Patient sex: F
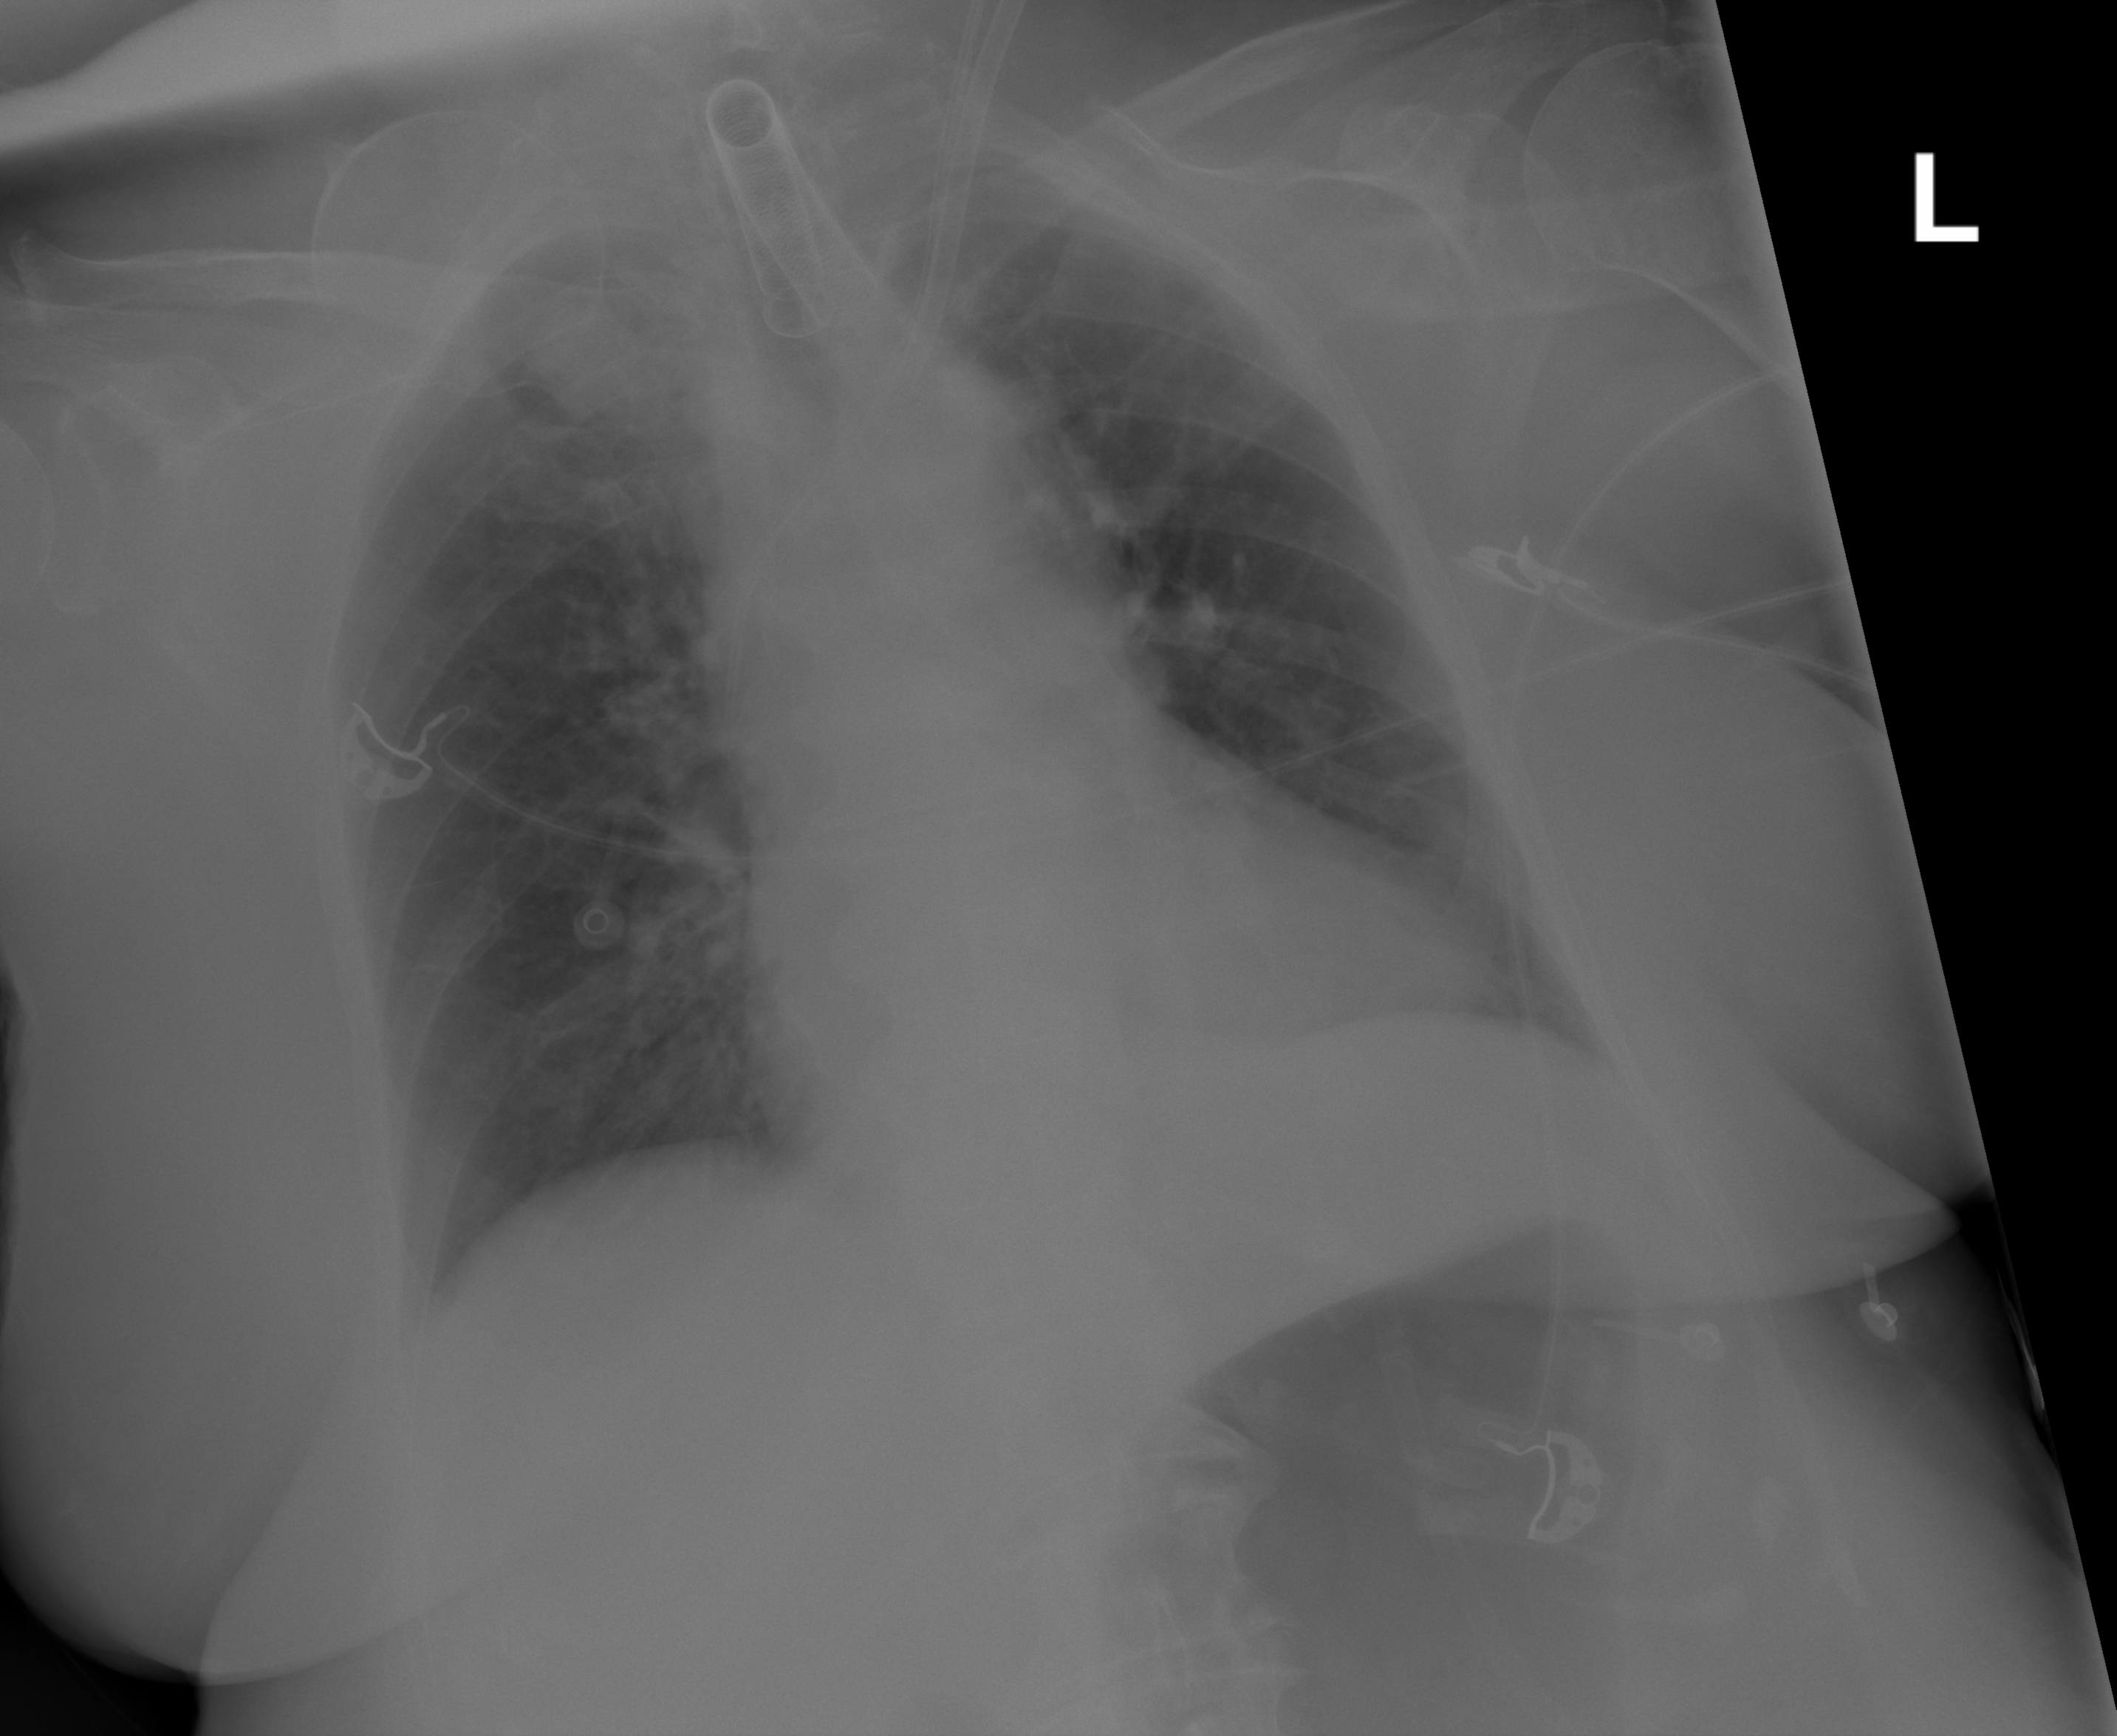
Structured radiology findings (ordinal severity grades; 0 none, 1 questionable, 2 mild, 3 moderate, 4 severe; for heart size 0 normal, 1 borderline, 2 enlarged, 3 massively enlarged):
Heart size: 0
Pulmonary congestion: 0
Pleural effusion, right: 0
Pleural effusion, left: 1
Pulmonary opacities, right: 2
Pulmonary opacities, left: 0
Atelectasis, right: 2
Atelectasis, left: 0